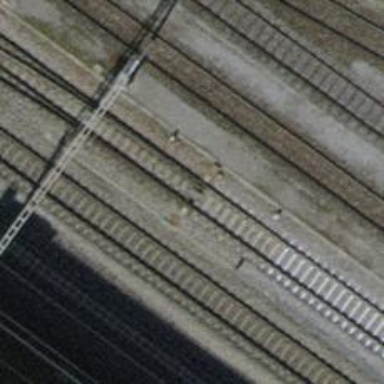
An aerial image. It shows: Railway switch.